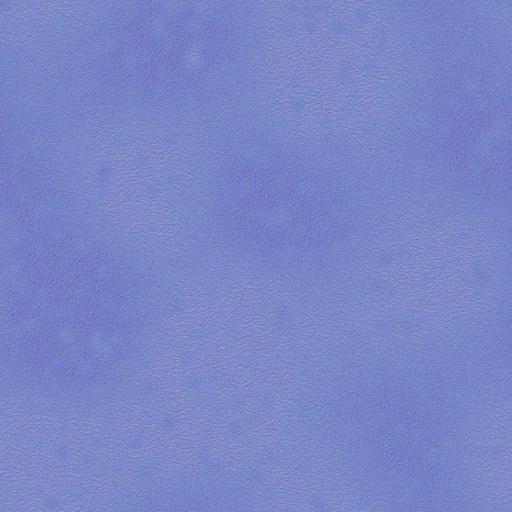
carpet dots green points white